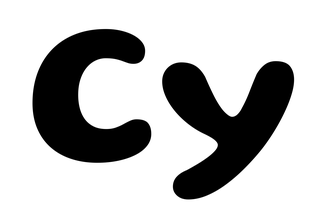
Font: Gluten_SemiBold